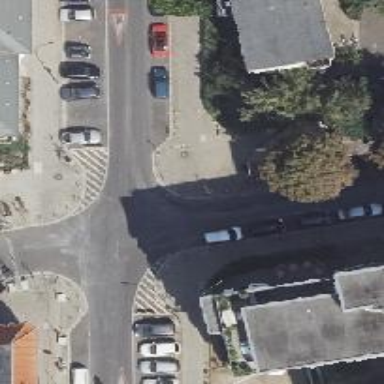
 there is perpendicular on-street parking lane."